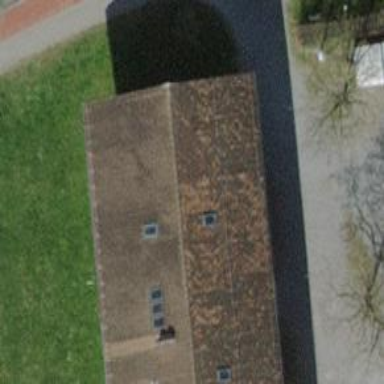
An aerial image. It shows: Kindergarten.